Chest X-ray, AP view. Patient: 35 years old, sex M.
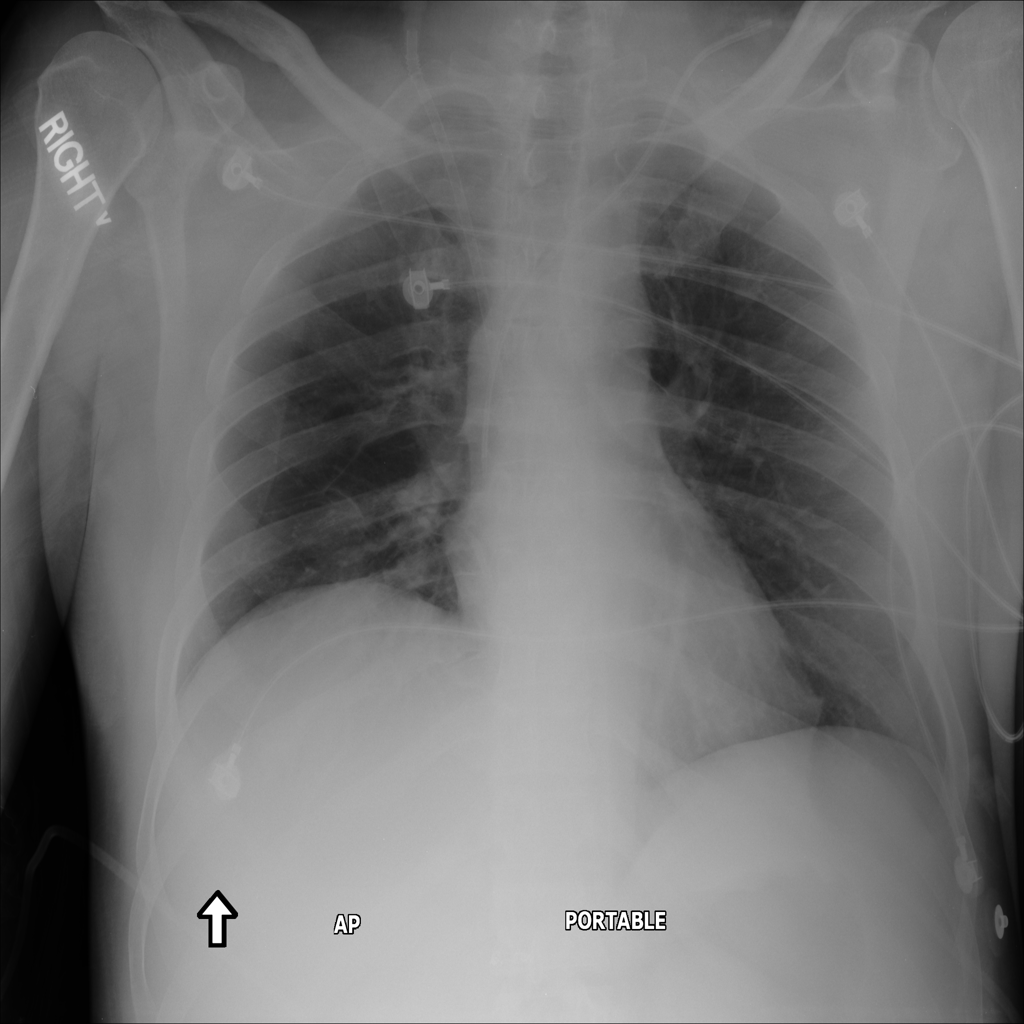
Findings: No Finding